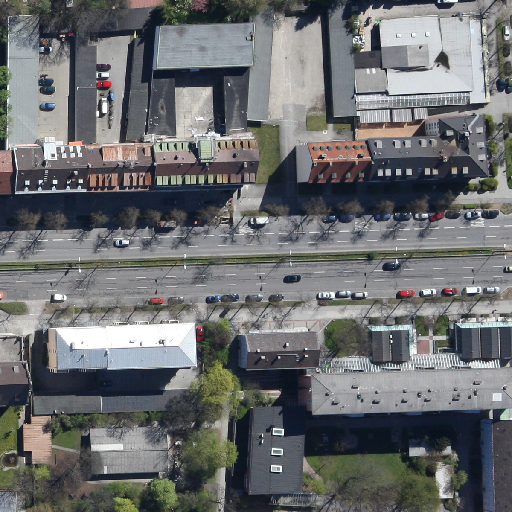
Referring expression: building along the road